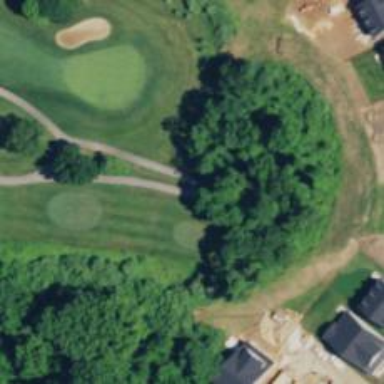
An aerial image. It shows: Well-maintained golf cart path.